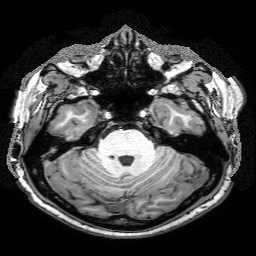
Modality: T1w
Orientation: axial
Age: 23
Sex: male
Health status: ill
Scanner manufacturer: philips
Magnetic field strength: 3 T
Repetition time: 8.142 s
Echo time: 3.732 s